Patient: sex M, age 65
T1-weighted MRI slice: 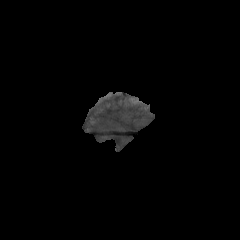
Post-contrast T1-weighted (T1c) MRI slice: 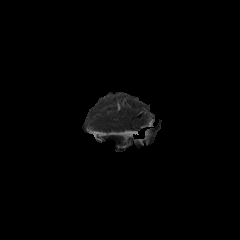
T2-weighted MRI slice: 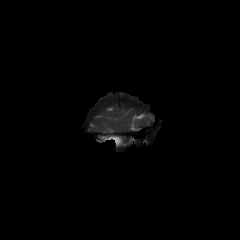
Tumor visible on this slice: no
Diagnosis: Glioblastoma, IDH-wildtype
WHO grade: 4